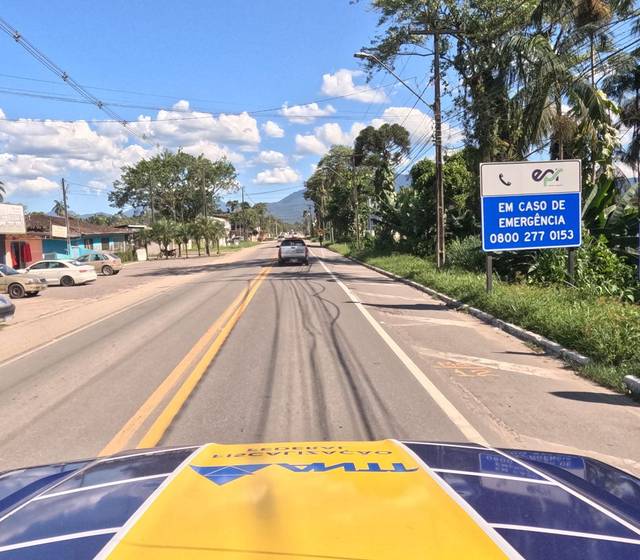
Region: Brazil
Coordinates: -25.488, -48.826